【题型】证明题　【知识点】立体几何　【难度】easy
\subsection*{\(\boldsymbol{\beta2}\). 如图，已知圆柱 \(OO_1\) 的底面半径为 1，正 \(\triangle ABC\) 内接于圆柱的下底面圆 \(O\)，点 \(O_1\) 是圆柱的上底面的圆心，线段 \(AA_1\) 是圆柱的母线。}

(1) 证明：直线 \(AA_1\) 和 \(BC\) 是异面直线；

(2) 求点 \(C\) 到平面 \(A_1AB\) 的距离；

(3) 在劣弧 \(BC\) 上是否存在一点 \(D\)，满足 \(O_1D \parallel\) 平面 \(A_1AB\)？若存在，求出 \(\angle BOD\) 的大小；若不存在，请说明理由。
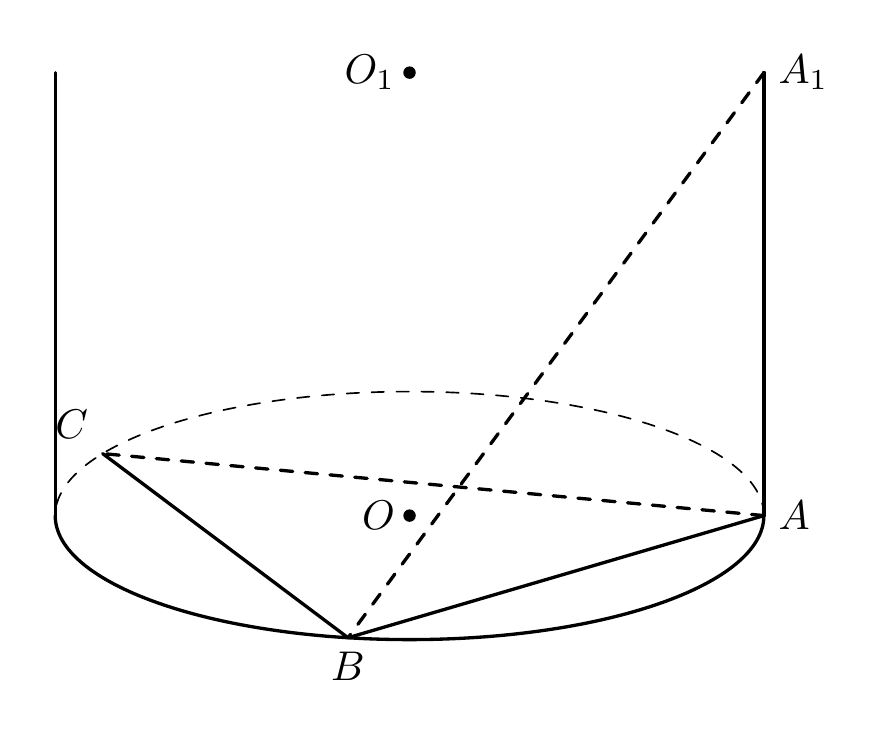
【解答】
\vspace{1em}
\textbf{【详解】} (1) 依题意，\(BC \subset\) 平面 \(ABC\)，\(A \in\) 平面 \(ABC\)，\(A \notin\) 直线 \(BC\)，而 \(A_1 \notin\) 平面 \(ABC\)，

所以直线 \(AA_1\) 和 \(BC\) 是异面直线。

---

(2) 连接 \(CO\) 并延长交 \(AB\) 于 \(M\)，

由正 \(\triangle ABC\) 内接于圆柱的下底面圆 \(O\)，得 \(CM \perp AB\)，又 \(AA_1 \perp\) 平面 \(ABC\)，

\(CM \subset\) 平面 \(ABC\)，则 \(AA_1 \perp CM\)，又 \(AA_1 \cap AB = A\)，\(AA_1 \subset\) 平面 \(AA_1B\)，\(AB \subset\) 平面 \(A_1AB\)，

因此 \(CM \perp\) 平面 \(A_1AB\)，所以点 \(C\) 到平面 \(A_1AB\) 的距离为 \(CM = \frac{3}{2}OC = \frac{3}{2}\)。

---

(3) 连接 \(OO_1\)，在平面 \(ABC\) 内过点 \(O\) 作 \(OD \parallel AB\) 交劣弧 \(\widehat{BC}\) 于 \(D\)，连接 \(O_1D\)，

由 \(OO_1 \parallel AA_1\)，\(OO_1 \not\subset\) 平面 \(A_1AB\)，\(AA_1 \subset\) 平面 \(A_1AB\)，得 \(OO_1 \parallel\) 平面 \(A_1AB\)，

由 \(OD \parallel AB\)，\(OD \not\subset\) 平面 \(A_1AB\)，\(AB \subset\) 平面 \(A_1AB\)，得 \(OD \parallel\) 平面 \(A_1AB\)，

又 \(OD \cap OO_1 = O\)，\(OD, OO_1 \subset\) 平面 \(DOO_1\)，则平面 \(DOO_1 \parallel\) 平面 \(A_1AB\)，

又 \(O_1D \subset\) 平面 \(DOO_1\)，则 \(O_1D \parallel\) 平面 \(A_1AB\)，连接 \(OB\)，则 \(\angle BOD = \angle ABO = \frac{1}{2}\angle ABC = \frac{\pi}{6}\)，

所以劣弧 \(BC\) 上存在一点 \(D\)，满足 \(O_1D \parallel\) 平面 \(A_1AB\)，\(\angle BOD = \frac{\pi}{6}\)。

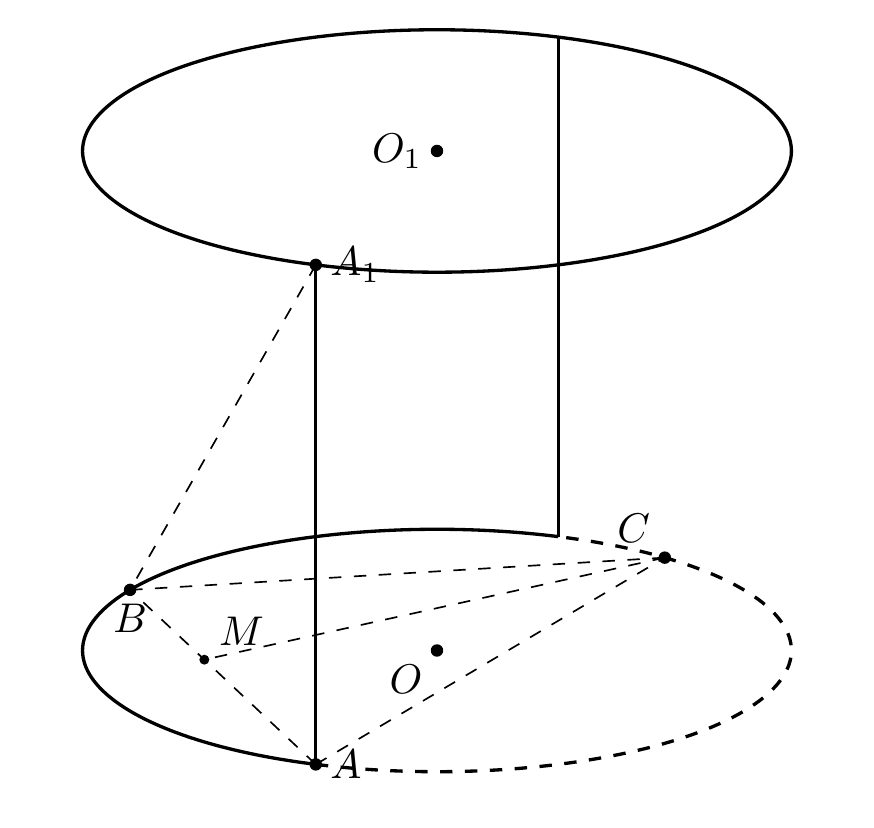
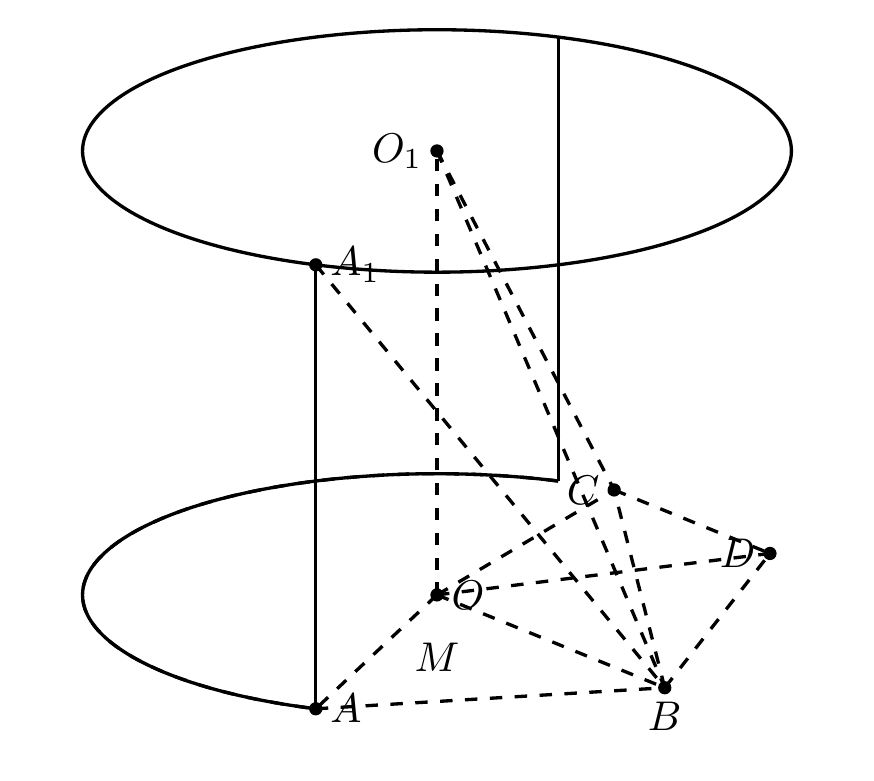